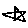
Label: star